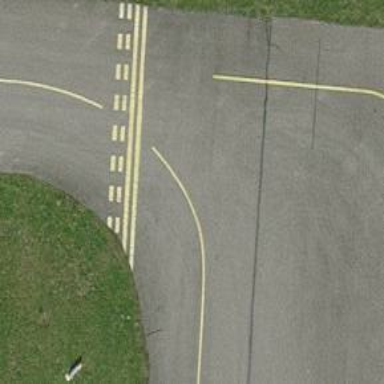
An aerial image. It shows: Image of taxiway at airport.